Question: i made online submit and alert the result
this work fine but when i call the function again i have an error and the error appear from my php file (from inspect element : console at google chrome) like this picture
here the ajax code
'''
function function_name(id)
{
Data=$("#data").val();
$.ajax(
{
type: "POST",
url: "file.php",
data: {data:Data},
success: function(html)
{
alert(html);
}
});
}
'''
i write at another page and found the error at this line
'''
<button value="edit" onclick="function_name(<?php echo $row['operation_id'];?>)">edit</button>
'''
with the same error
Here is a part of my HTML Code:
'''
<tr>
<td> <input type="date" name="time" value="2014-03-06" id="time1"/> </td>
<td> 1 <input name="operation_id" type="hidden" value="1" id="operation_id1"/> </td>
<td> <input type="text" name="info" value="t" id="info1" /> </td>
<td> <input type="text" name="sales" value="1" id="sales1" /> </td>
<td> <input type="text" name="Debit" value="1" id="Debit1" /> </td>
<td colspan="2">
<button value="edit" id="edit2" onclick="edit(1);">edit</button>
</td>
</tr>
<tr>
<td> <input type="date" name="time" value="2014-03-06" id="time2"/> </td>
<td> 2 <input name="operation_id" type="hidden" value="2" id="operation_id2"/> </td>
<td> <input type="text" name="info" value="hello" id="info2" /> </td>
<td> <input type="text" name="sales" value="1" id="sales2" /> </td>
<td> <input type="text" name="Debit" value="1" id="Debit2" /> </td>
<td colspan="2">
<button value="edit" id="edit2" onclick="edit(2);">edit</button>
</td>
</tr>
'''
Here is my :
'''
function edit(editid)
{
edit=$("#edit2").val();
operation_id=$("#operation_id"+editid).val();
time=$("#time"+editid).val();
info=$("#info"+editid).val();
sales=$("#sales"+editid).val();
Debit=$("#Debit"+editid).val();
$.ajax(
{
datatype:"html",
type: "POST",
url: "ajax/edit_user.php",
data: {time:time,operation_id:operation_id,info:info,sales:sales,Debit:Debit,edit:edit},
success: function(html)
{
//$("#upload_result").html(html).show();
alert(html);
}
});
}
'''
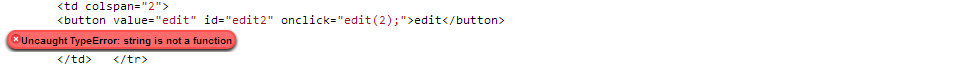
Answer: In accordance to our discussion in the chat you have the following 'JavaScript' function:
'''
function edit(editid)
{
edit=$("#edit2").val();
operation_id=$("#operation_id"+editid).val();
time=$("#time"+editid).val();
info=$("#info"+editid).val();
sales=$("#sales"+editid).val();
Debit=$("#Debit"+editid).val();
$.ajax(
{
datatype:"html",
type: "POST",
url: "ajax/edit_user.php",
data: {time:time,operation_id:operation_id,info:info,sales:sales,Debit:Debit,edit:edit},
success: function(html)
{
//$("#upload_result").html(html).show();
alert(html);
}
});
}
'''
So, you have the same names for your 'function' and 'variable' as 'edit'.
Solution to resolve this issue will be just rename your function 'edit' to some other name - as an example to 'edit1'